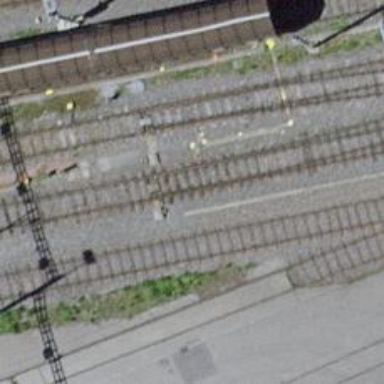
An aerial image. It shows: Railway switch.